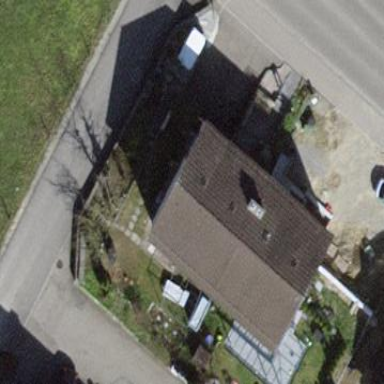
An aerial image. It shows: Building with tiled roof.